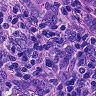
Metastatic tissue present: yes